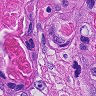
Metastatic tissue present: yes